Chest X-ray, AP view. Patient: 62 years old, sex M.
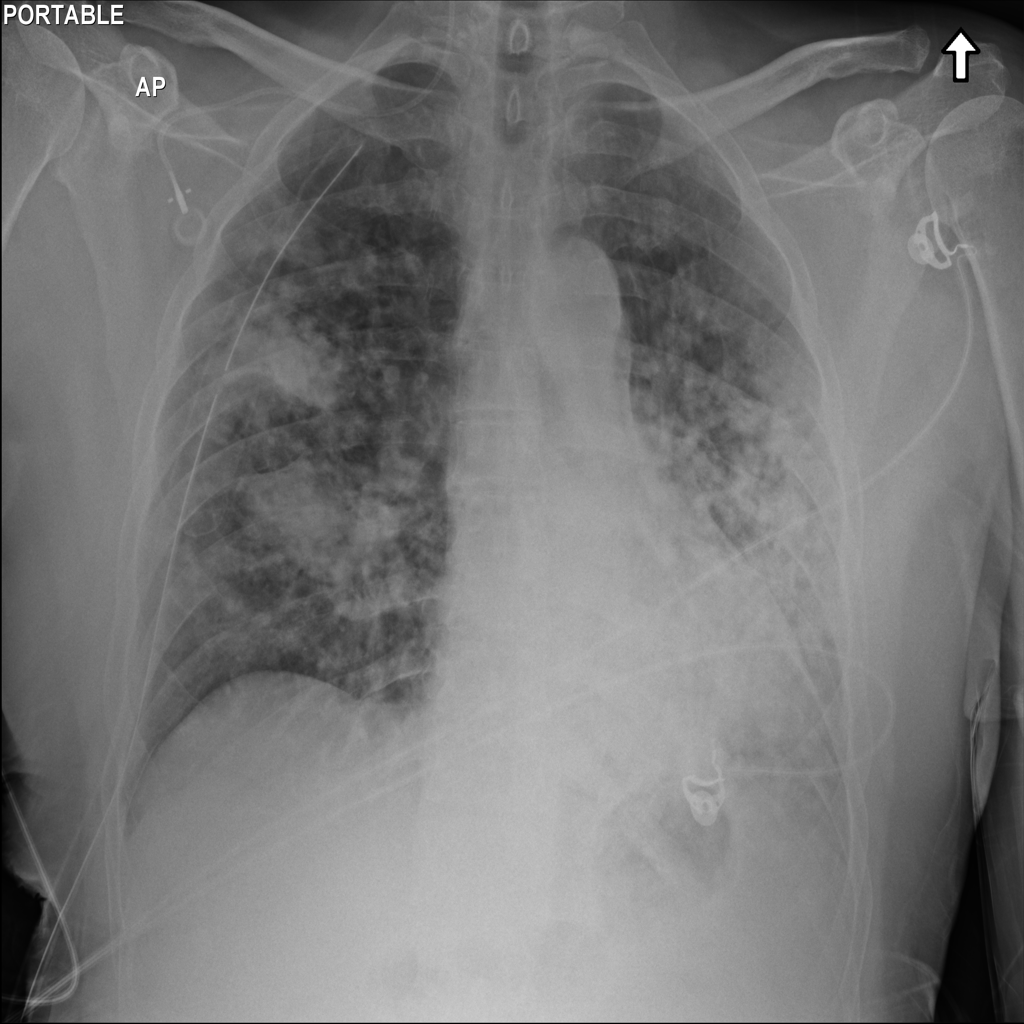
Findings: Nodule